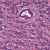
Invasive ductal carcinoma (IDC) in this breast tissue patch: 1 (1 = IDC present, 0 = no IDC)